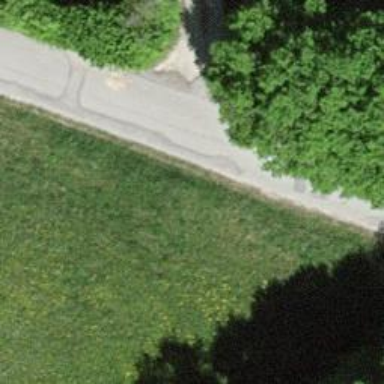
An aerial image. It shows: Unclassified road.